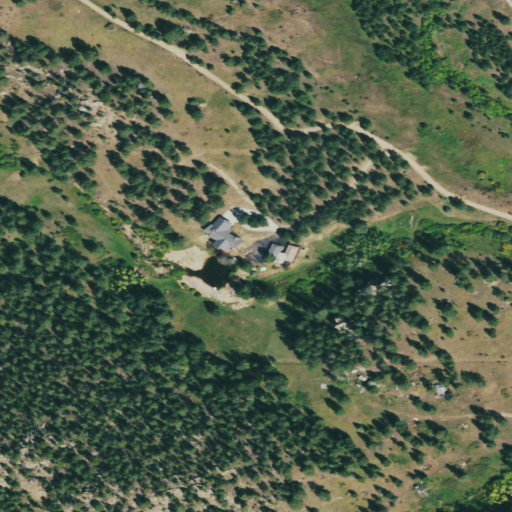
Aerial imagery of valley in Colorado named Grizzly Gulch containing evergreen forest, shrub, woody wetlands, herbaceous wetlands, open development, and low intensity development